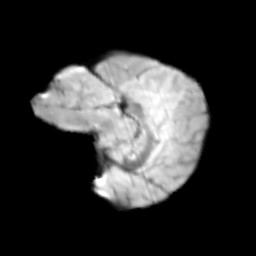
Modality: T2w
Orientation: sagittal
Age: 10
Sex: female
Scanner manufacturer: siemens
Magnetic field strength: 3 T
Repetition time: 3.8 s
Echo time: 0.07 s